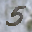
Label: 5